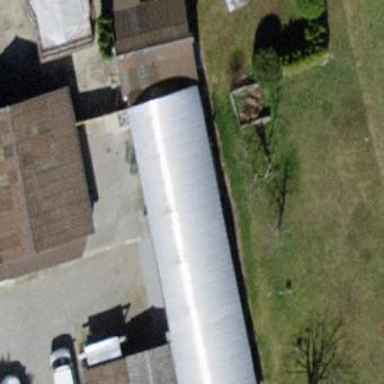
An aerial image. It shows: Shed.